Question: I'd like to plot a frequency density diagram from a data set below, with bin width=10 units:
'[f x]=hist(p,1:10:200); bar(x,f/trapz(x,f));'
However 'sum(10*f)/trapz(x,f)=1.0461'. Shouldn't the area calculated by 'trapz'=1?

'''
'p=[23.7648
40.5013
34.7466
24.8569
68.2174
40.8811
78.1818
18.6804
22.3158
80.4086
15.0927
44.1342
<PHONE>
6.4450
22.9075
17.5615
8.8536
26.3300
32.6789
42.4225
22.3832
3.0519
16.6581
32.9496
10.3606]'
'''
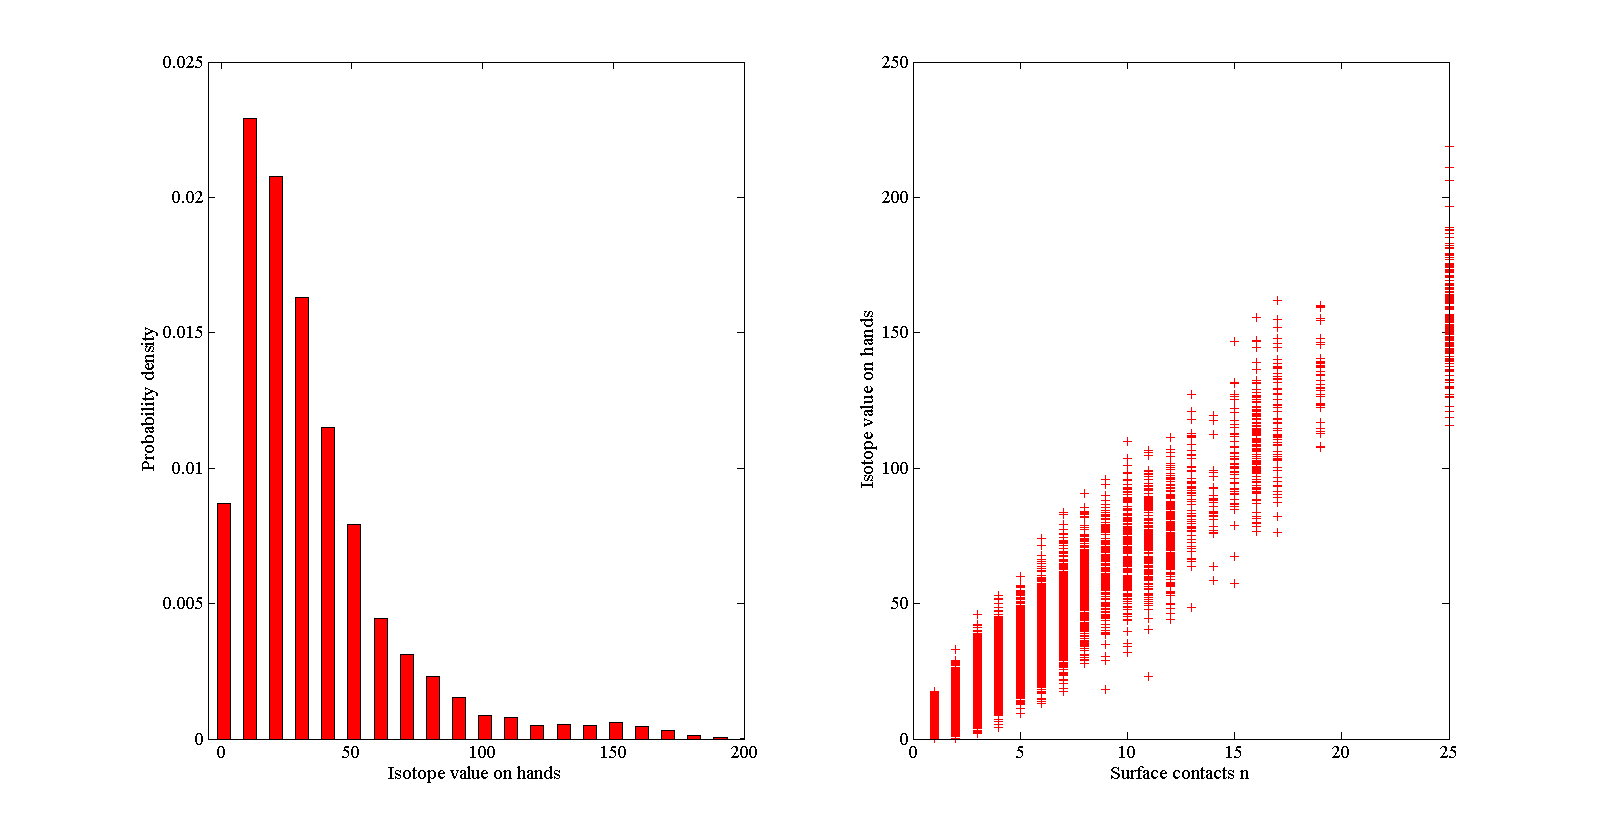
Answer: 'trapz' is an integral calculation which reconstructs a signal via <URL>.